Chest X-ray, PA view. Patient: 66 years old, sex M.
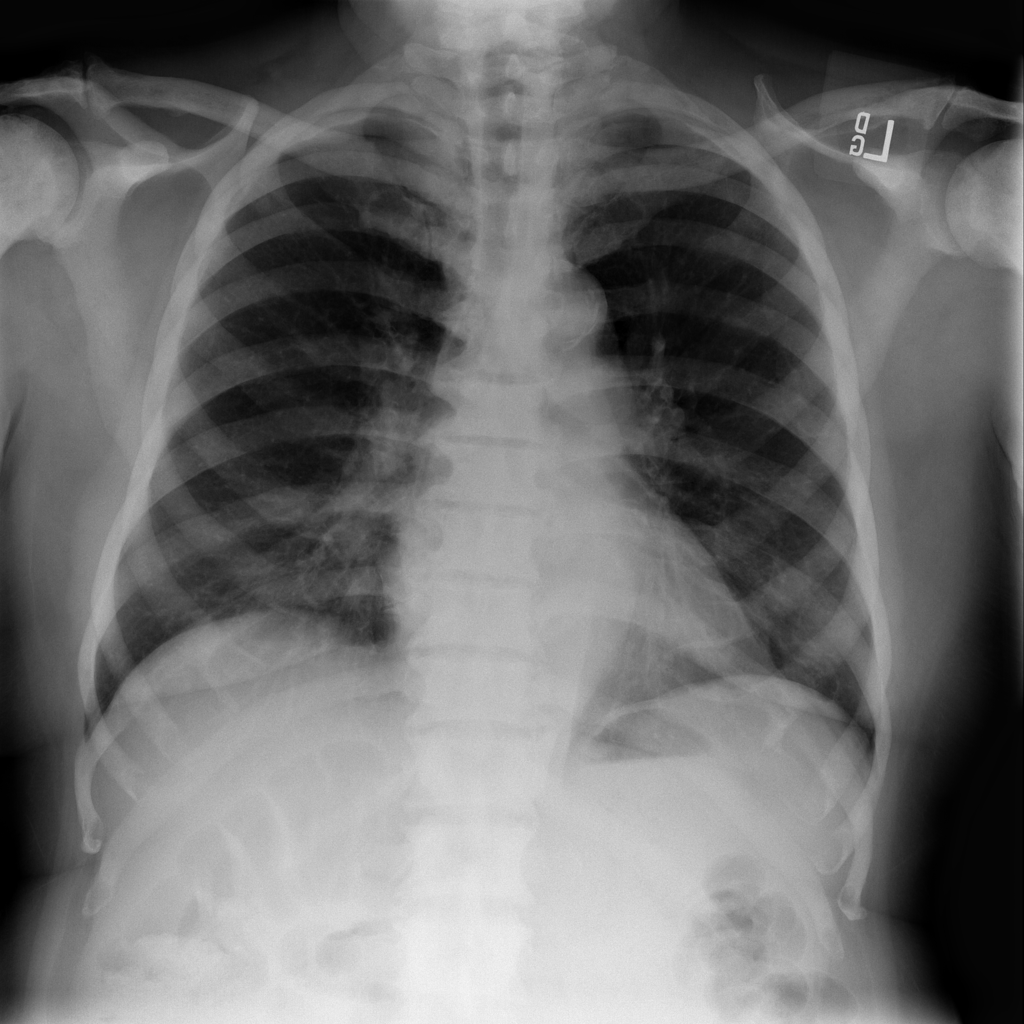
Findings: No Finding